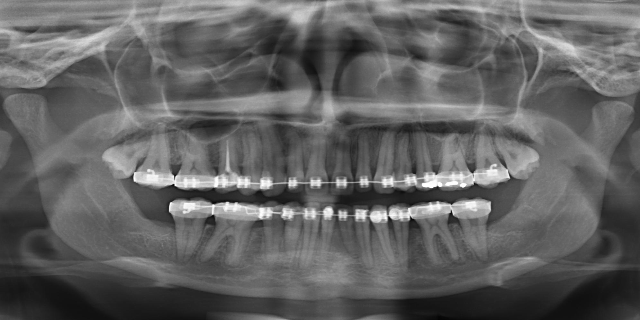
adult